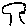
Label: tree